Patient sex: M
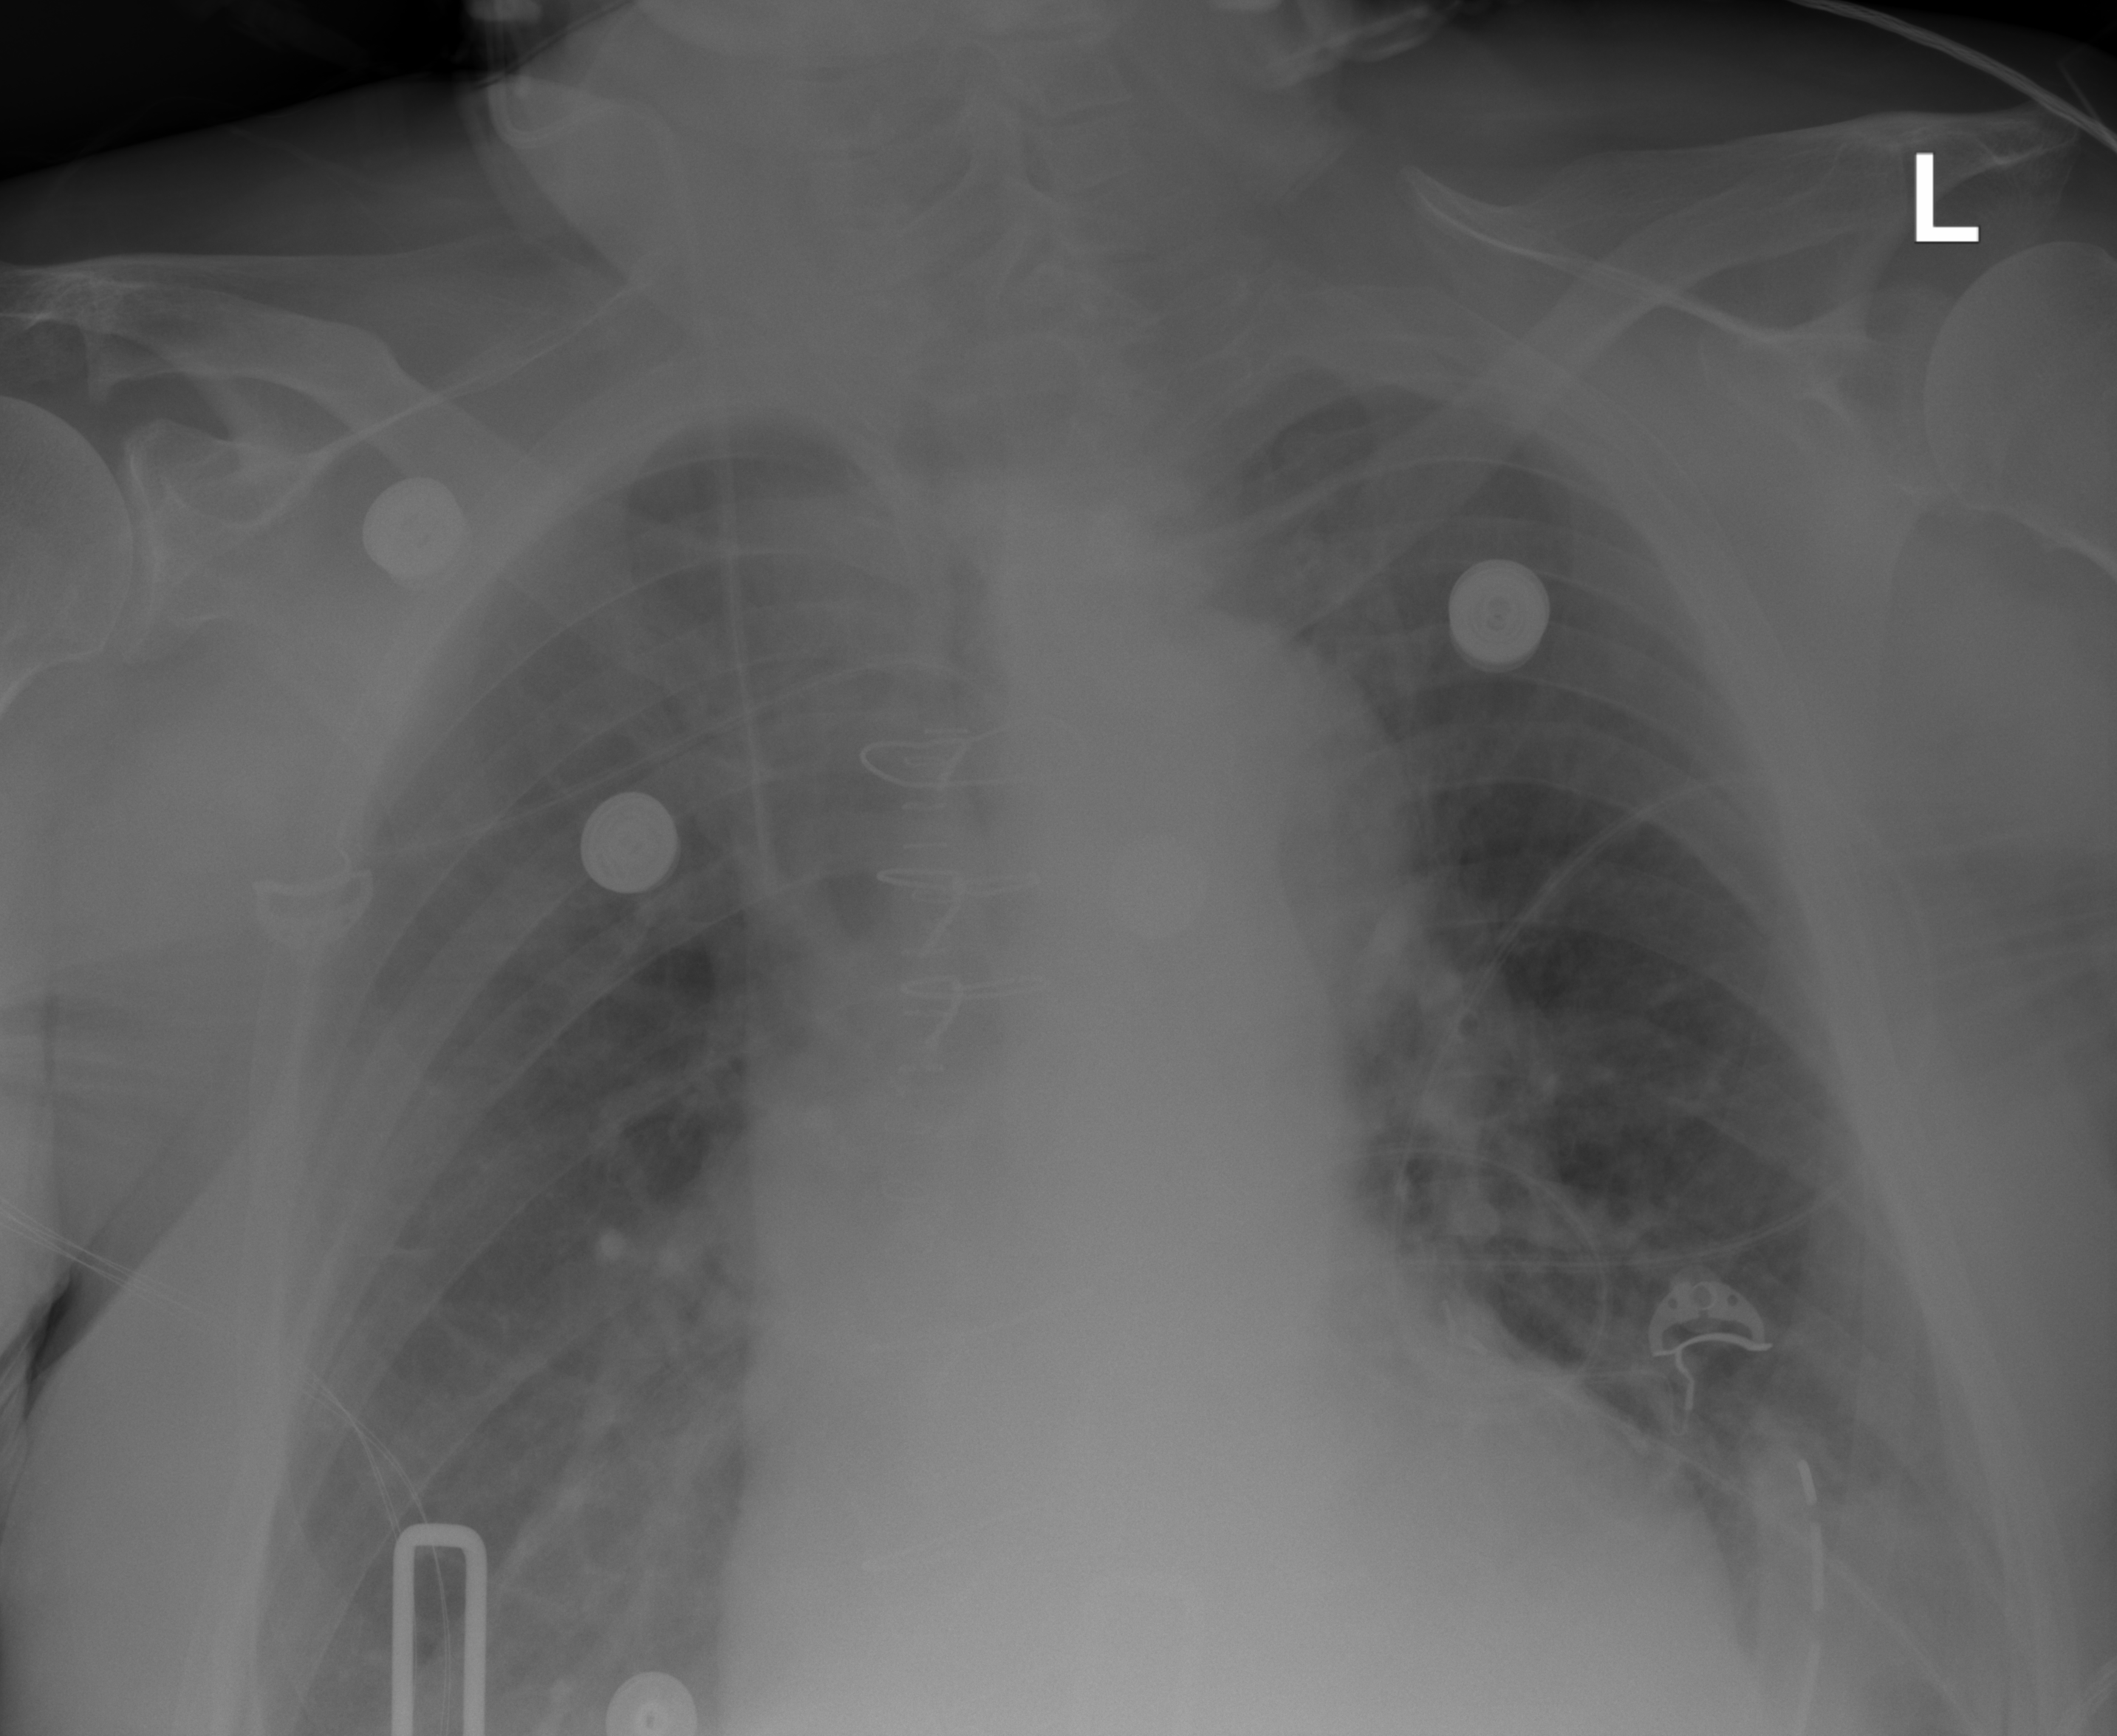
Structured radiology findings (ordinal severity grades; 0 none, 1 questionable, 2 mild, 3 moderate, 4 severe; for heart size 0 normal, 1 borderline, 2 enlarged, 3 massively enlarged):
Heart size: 2
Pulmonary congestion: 0
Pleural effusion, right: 2
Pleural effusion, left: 0
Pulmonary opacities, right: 2
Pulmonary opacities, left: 0
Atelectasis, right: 0
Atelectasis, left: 2